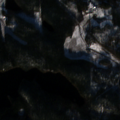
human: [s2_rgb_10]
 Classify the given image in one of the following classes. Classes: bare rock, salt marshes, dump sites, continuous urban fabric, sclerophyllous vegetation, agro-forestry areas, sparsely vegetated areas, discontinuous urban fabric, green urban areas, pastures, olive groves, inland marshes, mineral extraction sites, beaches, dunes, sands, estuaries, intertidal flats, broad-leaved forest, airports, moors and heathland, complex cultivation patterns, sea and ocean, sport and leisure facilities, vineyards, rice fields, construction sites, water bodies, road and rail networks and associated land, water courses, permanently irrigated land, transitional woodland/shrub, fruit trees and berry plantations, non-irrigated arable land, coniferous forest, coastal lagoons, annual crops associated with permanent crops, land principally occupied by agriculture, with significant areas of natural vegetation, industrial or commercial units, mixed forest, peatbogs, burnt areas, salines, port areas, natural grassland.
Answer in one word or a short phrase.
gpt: land principally occupied by agriculture, with significant areas of natural vegetation, coniferous forest, mixed forest, water bodies